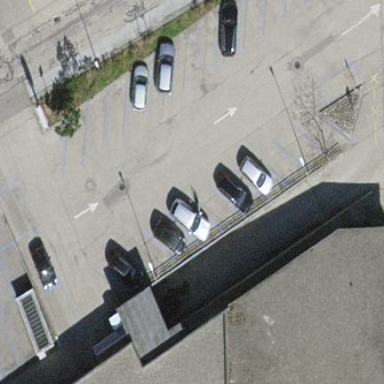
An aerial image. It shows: Parking area with surface.